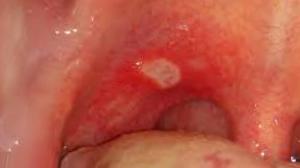
Condition: Mouth Ulcer